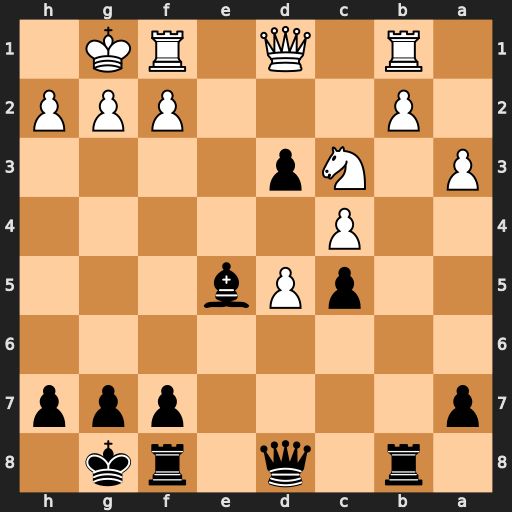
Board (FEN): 1r1q1rk1/p4ppp/8/2pPb3/2P5/P1Np4/1P3PPP/1R1Q1RK1
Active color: b
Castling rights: -
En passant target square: -
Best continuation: Qh4 f4 Bxf4 Rxf4 Qxf4